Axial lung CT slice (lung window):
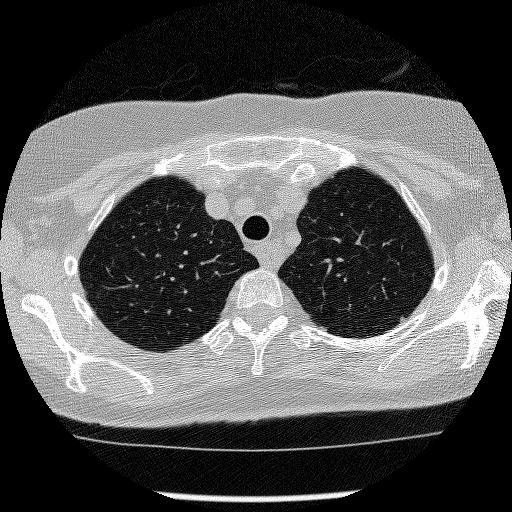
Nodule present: no